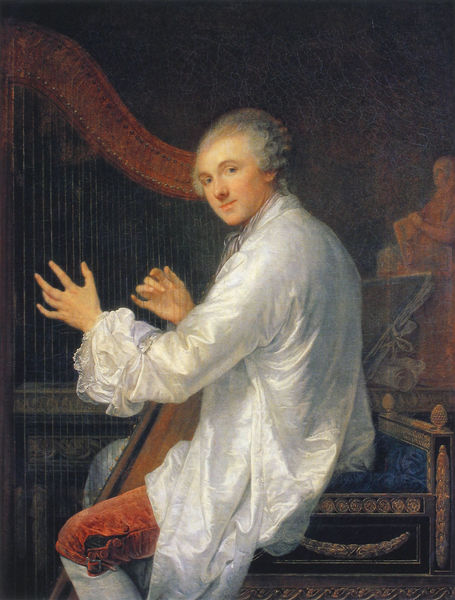
Titel: La Live de Jully spielt Harfe
Künstler: Jean-Baptiste Greuze
Institution: Washington, National Gallery of Art
Schlagwörter: blau, gemälde, kopf, mann, weiß, sitzen, finger, frankreich, grau, holz, nase, schwarz, stuhl, blick, rot, malerei, schleife, alt, hemd, hose, augen, barock, gesicht, samt, spitze, hände, portrait, porträt, figur, gewand, gold, haare, reich, sessel, adel, klassizismus, spitzen, musik, musiker, locken, seide, skulptur, perücke, lächeln, ruhig, blue, chair, cushion, hands, men, pillow, red, white, blouse, hair, painting, seat, sitting, spielen, looking, glänzend, brown, rüschen, knie, velours, spiel, künstler, portait, seiten, harp, man, orange, mappe, eyes, kniebundhose, saiten, harfe, ornamnet, kniebund, klang, instrument, music, neck, mozart, pants, harfenspieler, leger, playing, hafe, shirt, dunkekl, strings, talent, pluck, playing music, tupet, musicv